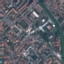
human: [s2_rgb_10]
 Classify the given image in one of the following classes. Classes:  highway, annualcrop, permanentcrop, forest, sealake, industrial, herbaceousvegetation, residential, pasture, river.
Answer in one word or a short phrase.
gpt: Residential